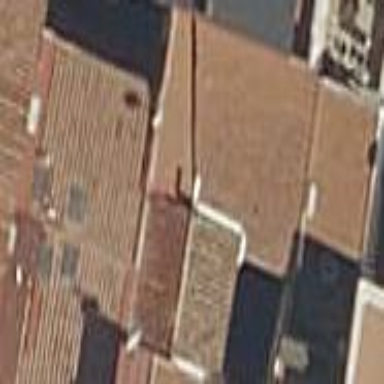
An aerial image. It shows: Part of building.